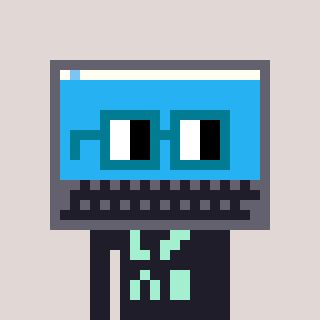
a pixel art character with square dark green glasses, a laptop-shaped head and a grayscale-colored body on a warm background